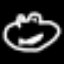
Label: frog